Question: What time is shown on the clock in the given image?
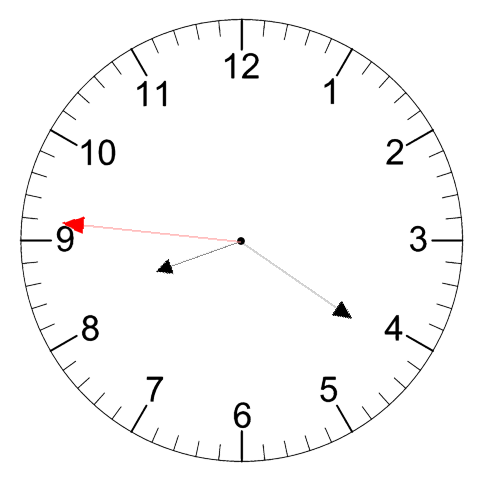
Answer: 08:20:46